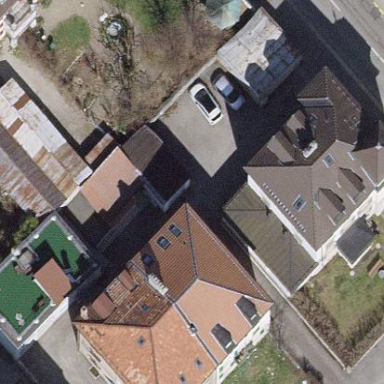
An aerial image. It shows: Group of garages.